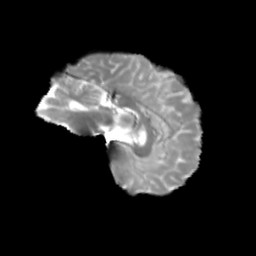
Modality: T2w
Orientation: sagittal
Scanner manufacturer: siemens
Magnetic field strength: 3 T
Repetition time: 4 s
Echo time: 0.0594 s